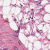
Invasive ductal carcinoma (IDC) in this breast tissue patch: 1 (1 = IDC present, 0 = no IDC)